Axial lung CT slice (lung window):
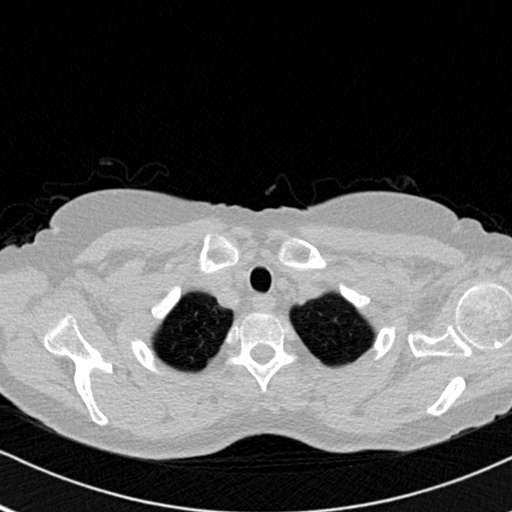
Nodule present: no